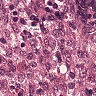
Metastatic tissue present: no